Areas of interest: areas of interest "Beijing Institute of Technology (Zhuhai) Tennis Court"
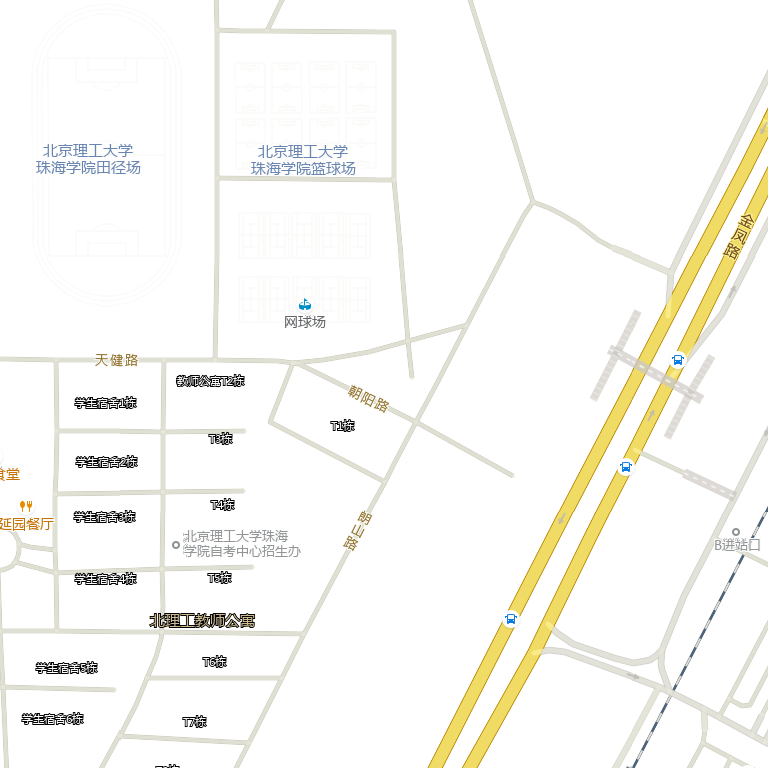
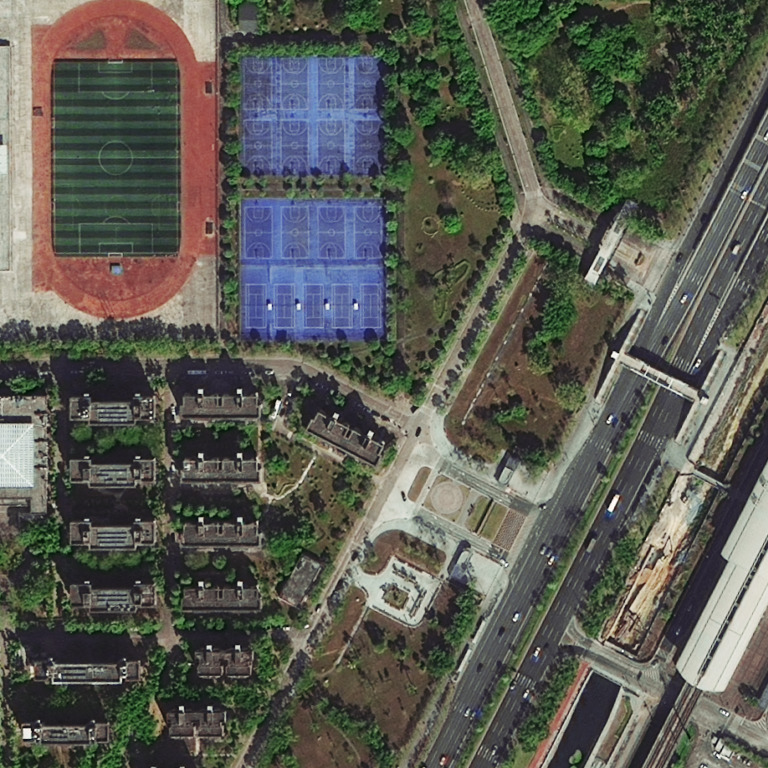